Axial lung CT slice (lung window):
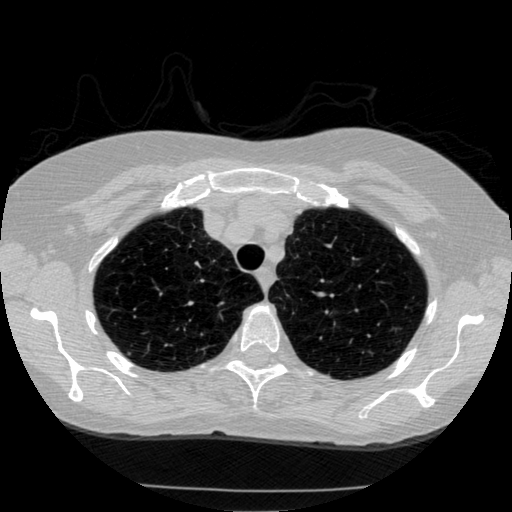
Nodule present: yes
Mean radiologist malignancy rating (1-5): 3